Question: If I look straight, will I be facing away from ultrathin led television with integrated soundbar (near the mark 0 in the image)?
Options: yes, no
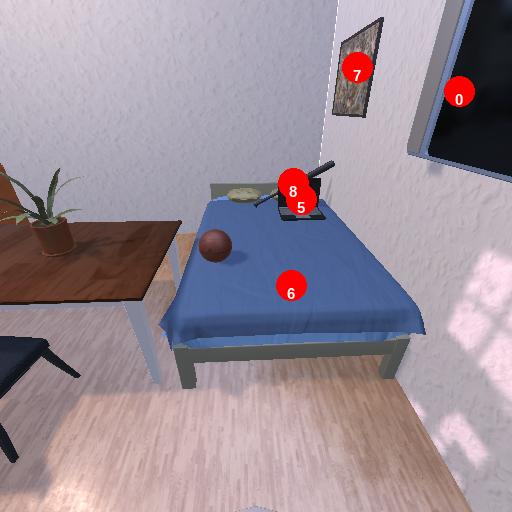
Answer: yes